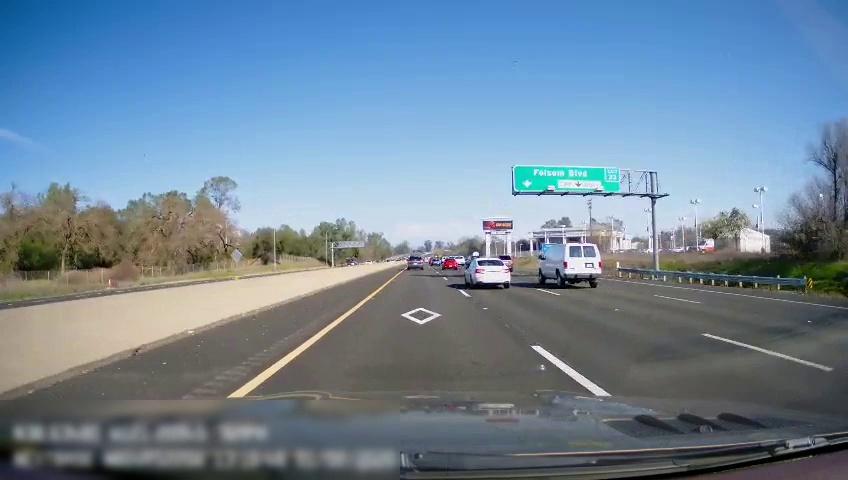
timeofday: Day
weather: Sunny
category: Drivable Space
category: Drivable Space
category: Vehicles | SUV
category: Vehicles | Car
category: Vehicles | Van
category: Vehicles | SUV
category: Vehicles | SUV
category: Vehicles | Car
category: Lanes | Current Lane
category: Lanes | Current Lane
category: Lanes | Current Lane
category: Lanes | Alternate Lane
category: Lanes | Alternate Lane
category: Traffic | Signs
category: Traffic | Signs